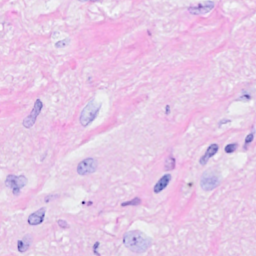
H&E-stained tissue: Breast